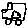
Label: car